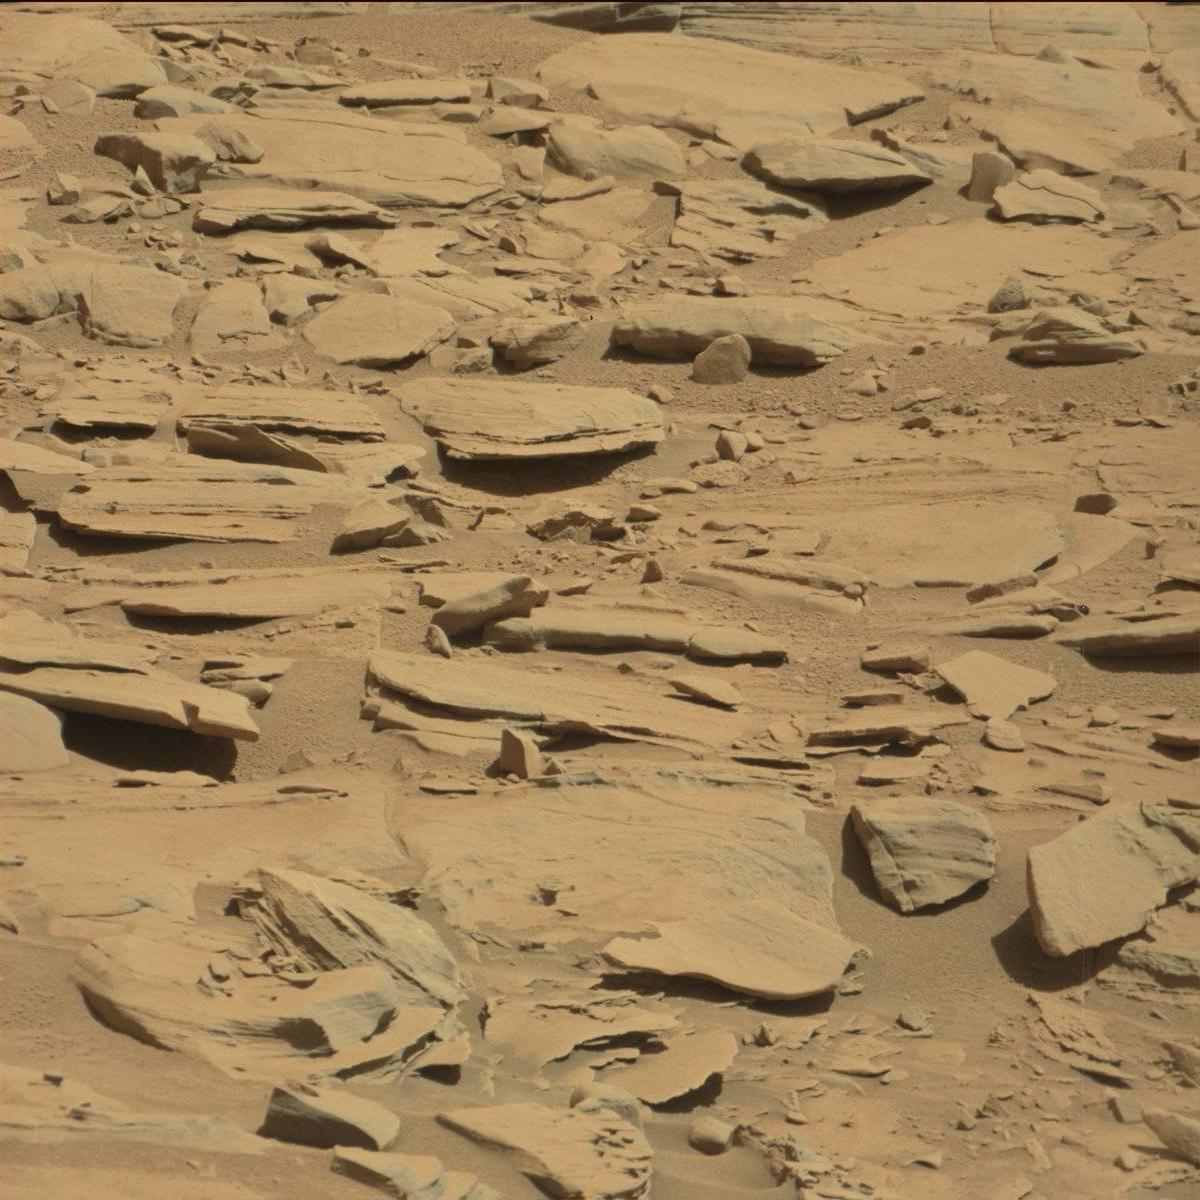
Terrain classes present: Bedrock, Rock, Sand / Soil